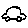
Label: car